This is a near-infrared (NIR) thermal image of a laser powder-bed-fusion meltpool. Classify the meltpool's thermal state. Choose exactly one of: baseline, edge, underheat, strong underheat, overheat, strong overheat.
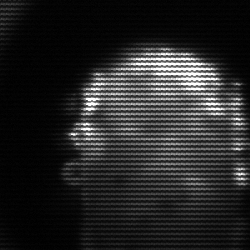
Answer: baseline